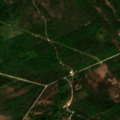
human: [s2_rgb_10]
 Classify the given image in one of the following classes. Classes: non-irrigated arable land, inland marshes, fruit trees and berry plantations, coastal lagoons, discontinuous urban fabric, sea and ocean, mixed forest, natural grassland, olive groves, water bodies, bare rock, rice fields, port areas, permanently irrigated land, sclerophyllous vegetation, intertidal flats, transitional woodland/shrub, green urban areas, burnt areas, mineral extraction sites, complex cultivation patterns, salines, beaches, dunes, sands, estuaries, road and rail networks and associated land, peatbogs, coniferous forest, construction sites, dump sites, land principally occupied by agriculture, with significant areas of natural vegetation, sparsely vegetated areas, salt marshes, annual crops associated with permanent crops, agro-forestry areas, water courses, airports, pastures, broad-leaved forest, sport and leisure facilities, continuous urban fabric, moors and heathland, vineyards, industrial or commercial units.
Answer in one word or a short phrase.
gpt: mixed forest, transitional woodland/shrub